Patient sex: F
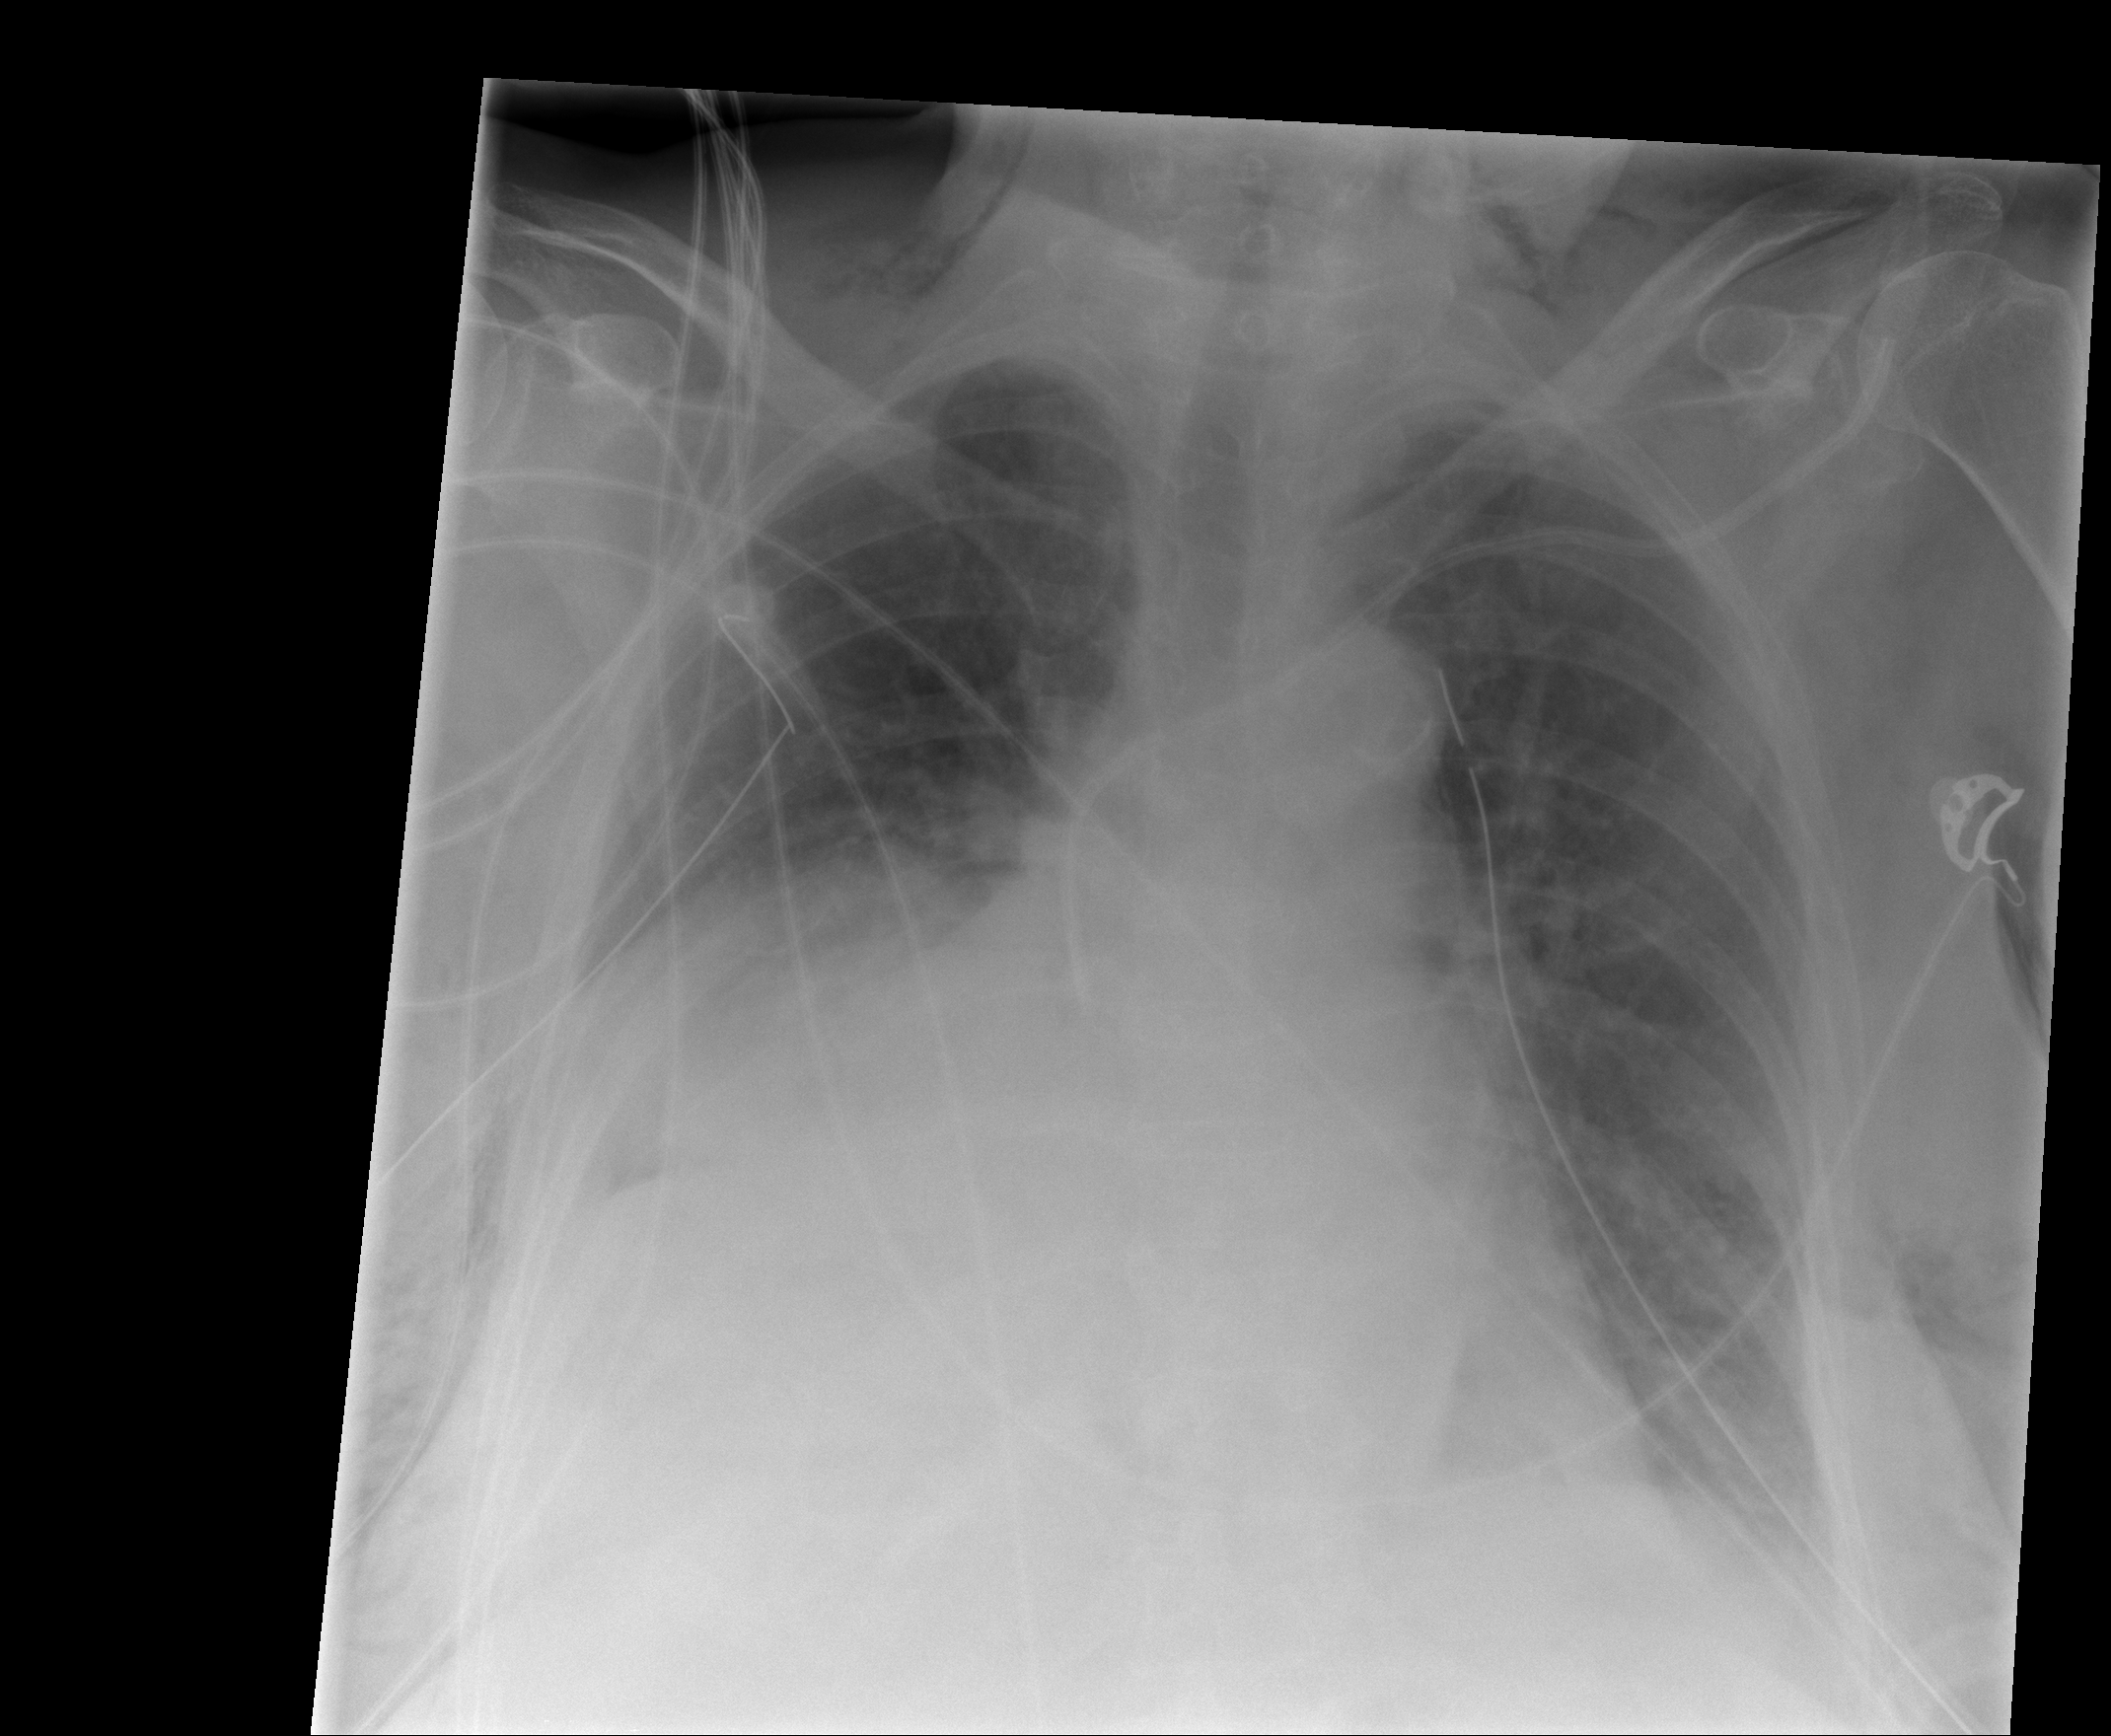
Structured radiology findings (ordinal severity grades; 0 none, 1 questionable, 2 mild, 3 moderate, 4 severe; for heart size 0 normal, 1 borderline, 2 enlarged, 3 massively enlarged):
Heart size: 0
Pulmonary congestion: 1
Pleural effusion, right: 0
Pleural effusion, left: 0
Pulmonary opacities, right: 0
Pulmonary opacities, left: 0
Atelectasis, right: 2
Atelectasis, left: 0